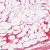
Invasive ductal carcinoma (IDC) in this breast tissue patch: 0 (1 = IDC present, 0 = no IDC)